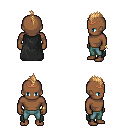
a pixel art fantasy rpg character, male body template, human, dark skin, black cape, teal pants, light blonde mohawk hairstyle, bronze tiara, bracelets, four views (front, back, left, right), 2x2 character sprite sheet, small pixel art, hard edges, no anti-aliasing